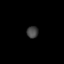
Tissue: lung
Cell type: Epithelial cells
Senescence score: 0.1926
Nuclear area (px): 134
Mean DAPI intensity: 66.754